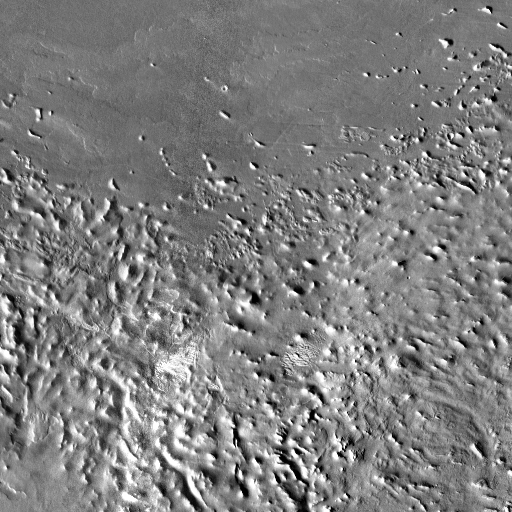
Crater classes present: Background, Other